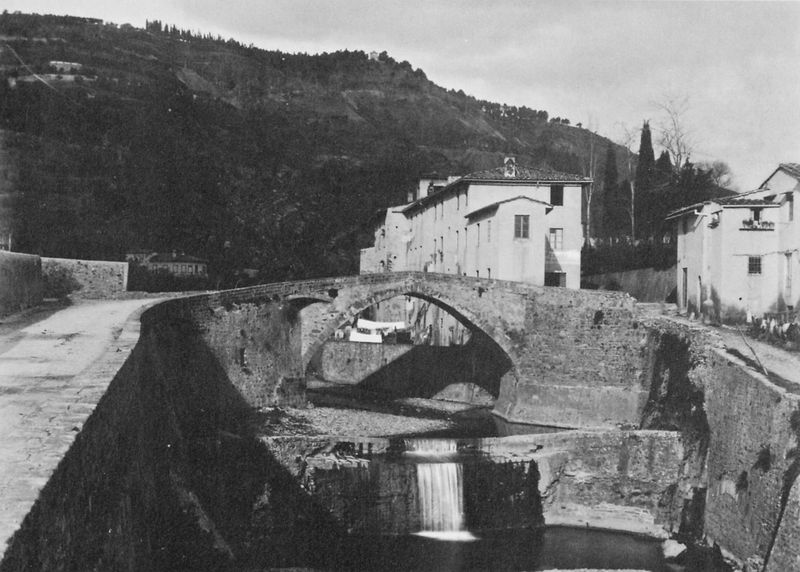
Titel: Brücke bei Badia in Florenz
Künstler: Gebrüder Alinari
Schlagwörter: baum, berg, himmel, schatten, wasser, bäume, fluss, stadt, licht, straße, haus, weg, stein, steine, häuser, hügel, brücke, sonne, wald, wasserfall, berge, sonnenlicht, dächer, mauer, damm, foto, fotografie, photographie, flussbett, wälder, begr, sttraße, photo, sonnenschein, pinien, hänge, brückenbogen, ufermauer, stausee